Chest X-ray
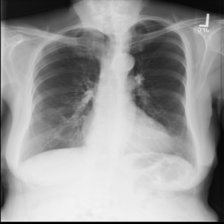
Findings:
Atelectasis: negative
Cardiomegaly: negative
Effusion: negative
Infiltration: negative
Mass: negative
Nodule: negative
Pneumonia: negative
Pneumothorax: negative
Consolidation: negative
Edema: negative
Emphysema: negative
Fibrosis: negative
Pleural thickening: negative
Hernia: negative